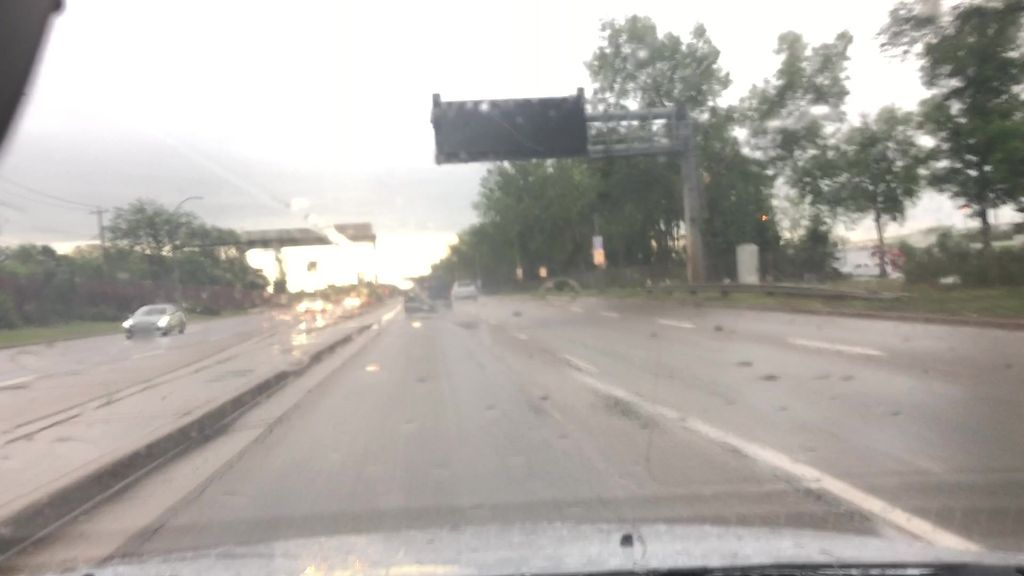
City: edmonton